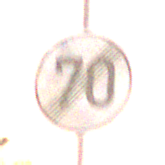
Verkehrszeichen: EndeGeschwindigkeit70
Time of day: Night
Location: Outdoor (Suburban)
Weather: Clear
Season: NotSpecified
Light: Artificial